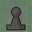
Piece: bP